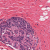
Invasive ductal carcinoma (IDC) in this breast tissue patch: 0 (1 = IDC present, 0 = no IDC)